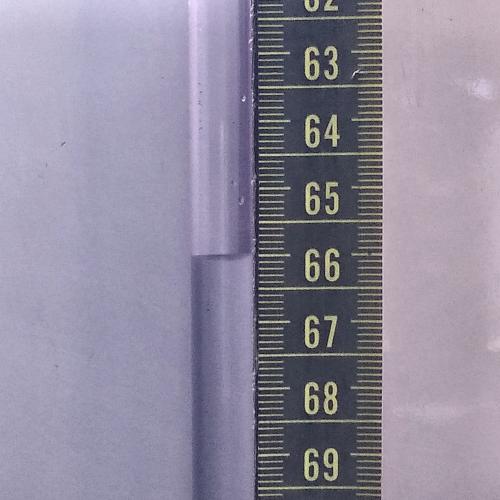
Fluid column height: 66.0 cm